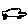
Label: car